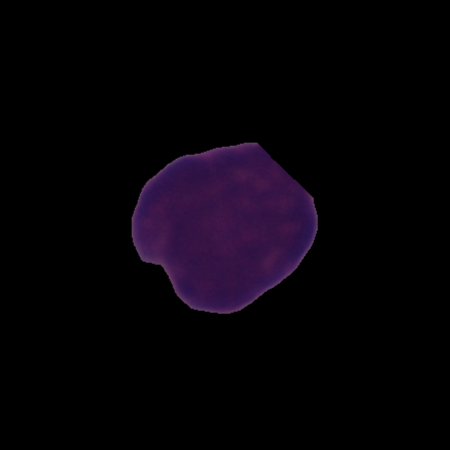
Label: cancer